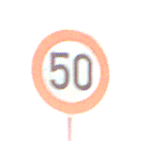
Verkehrszeichen: Geschwindigkeit50
Umgebung: Outdoor, Nature
Tageszeit: Night
Wetter: Clear
Licht: Natural
Jahreszeit: NotSpecified
Kontrast: LowContrast